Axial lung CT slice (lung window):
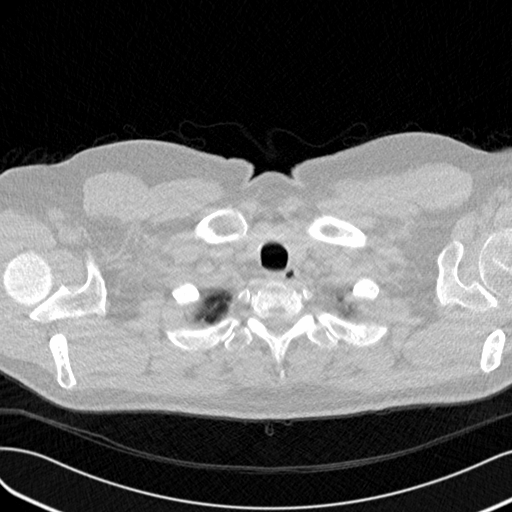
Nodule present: no